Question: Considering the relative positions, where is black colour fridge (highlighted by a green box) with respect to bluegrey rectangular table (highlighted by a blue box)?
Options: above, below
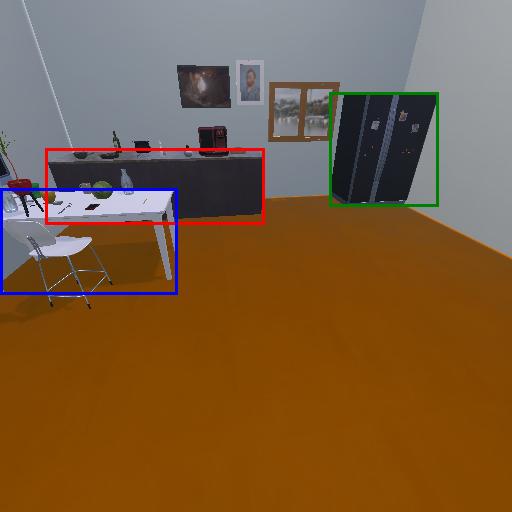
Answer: above